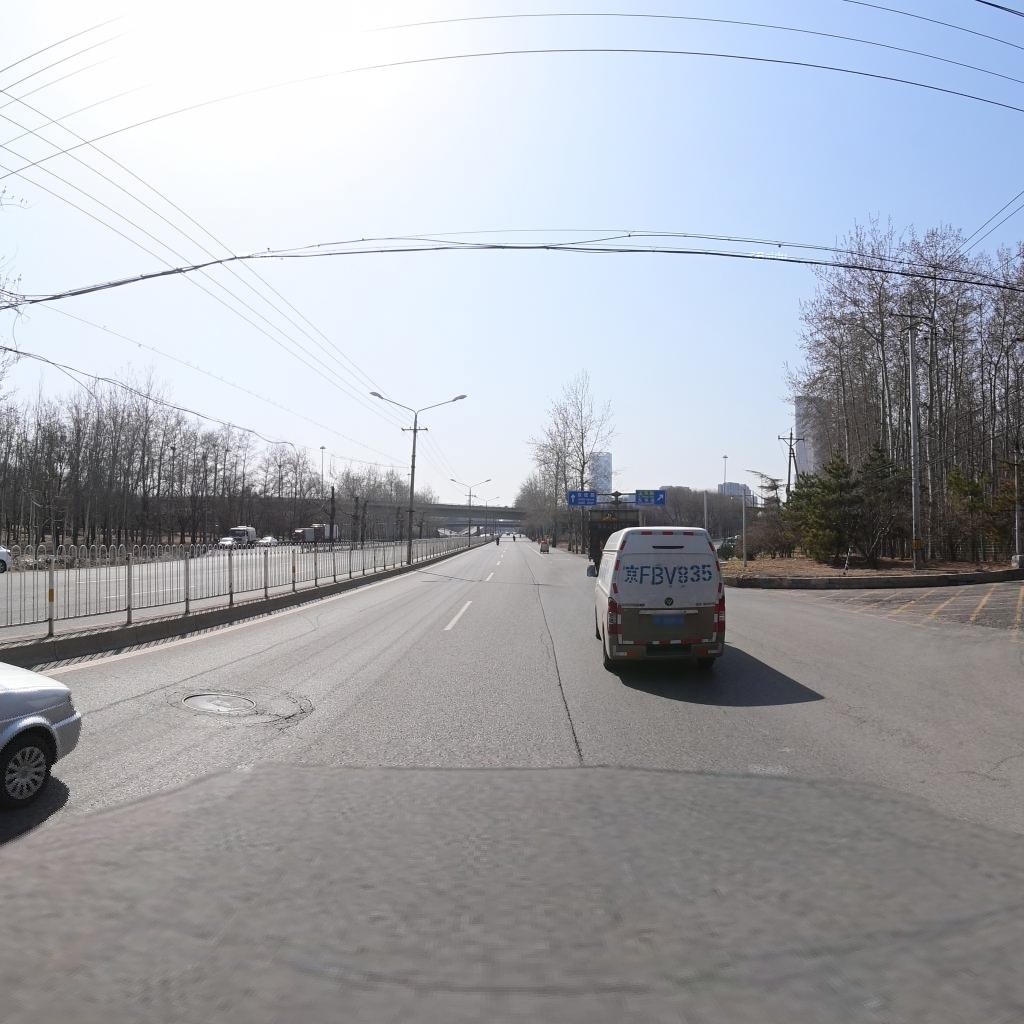
Region: Chaoyang
Road damage annotations: longitudinal crack, manhole cover, transverse crack